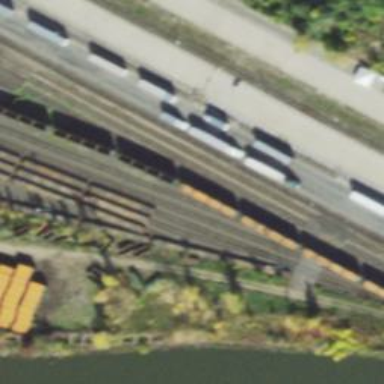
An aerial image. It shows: Railway yard.